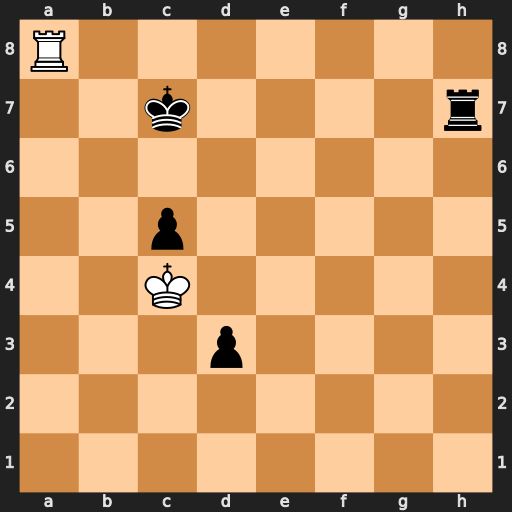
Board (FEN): R7/2k4r/8/2p5/2K5/3p4/8/8
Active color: w
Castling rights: -
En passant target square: -
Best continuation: Ra7+ Kd6 Rxh7